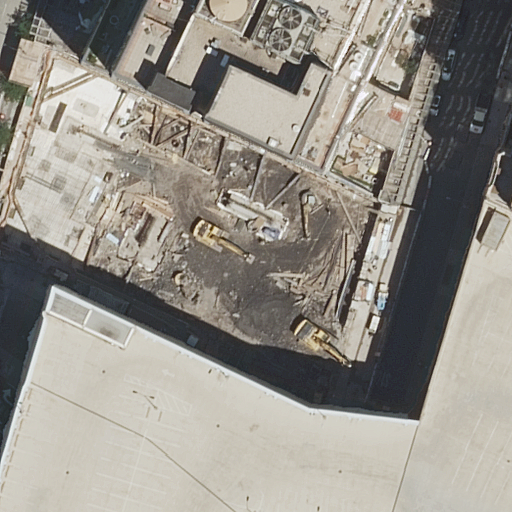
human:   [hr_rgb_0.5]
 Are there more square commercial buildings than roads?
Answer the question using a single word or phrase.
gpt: no

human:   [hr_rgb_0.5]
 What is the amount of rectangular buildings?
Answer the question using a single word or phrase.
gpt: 3

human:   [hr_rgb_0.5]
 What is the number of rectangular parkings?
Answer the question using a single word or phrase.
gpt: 1

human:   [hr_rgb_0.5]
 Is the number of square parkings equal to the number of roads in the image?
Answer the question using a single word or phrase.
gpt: no

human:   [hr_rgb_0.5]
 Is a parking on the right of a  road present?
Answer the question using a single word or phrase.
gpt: no

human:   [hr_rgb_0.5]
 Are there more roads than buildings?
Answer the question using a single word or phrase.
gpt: yes

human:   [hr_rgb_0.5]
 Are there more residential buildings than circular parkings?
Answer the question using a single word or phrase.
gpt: yes

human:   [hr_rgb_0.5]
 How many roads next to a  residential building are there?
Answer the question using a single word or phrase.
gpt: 12

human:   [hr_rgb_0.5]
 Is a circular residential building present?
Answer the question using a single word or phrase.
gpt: no

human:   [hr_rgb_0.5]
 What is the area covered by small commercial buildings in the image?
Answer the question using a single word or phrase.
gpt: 0m2

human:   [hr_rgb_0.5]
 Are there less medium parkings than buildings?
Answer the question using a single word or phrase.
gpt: yes

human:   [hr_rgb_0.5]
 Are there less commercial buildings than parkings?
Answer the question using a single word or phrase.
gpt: yes

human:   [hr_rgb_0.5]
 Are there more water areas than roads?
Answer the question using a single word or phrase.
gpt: no

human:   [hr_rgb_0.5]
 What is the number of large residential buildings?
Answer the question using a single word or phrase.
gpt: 1

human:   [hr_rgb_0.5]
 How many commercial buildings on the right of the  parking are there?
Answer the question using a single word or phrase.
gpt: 0

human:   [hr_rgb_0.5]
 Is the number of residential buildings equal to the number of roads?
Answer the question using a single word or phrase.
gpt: no

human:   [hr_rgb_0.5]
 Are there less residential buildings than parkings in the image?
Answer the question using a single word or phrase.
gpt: no

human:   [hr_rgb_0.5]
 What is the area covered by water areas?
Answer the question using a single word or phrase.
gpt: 0m2

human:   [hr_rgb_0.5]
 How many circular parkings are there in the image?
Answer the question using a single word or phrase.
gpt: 0

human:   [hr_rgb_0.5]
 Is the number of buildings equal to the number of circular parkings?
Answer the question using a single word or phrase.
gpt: no

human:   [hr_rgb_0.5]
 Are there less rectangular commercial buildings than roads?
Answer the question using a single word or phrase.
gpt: yes

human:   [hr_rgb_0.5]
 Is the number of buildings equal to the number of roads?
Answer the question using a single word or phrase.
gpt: no

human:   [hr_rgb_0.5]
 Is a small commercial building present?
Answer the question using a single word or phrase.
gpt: no

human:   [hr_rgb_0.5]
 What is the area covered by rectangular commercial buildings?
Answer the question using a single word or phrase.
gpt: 0m2

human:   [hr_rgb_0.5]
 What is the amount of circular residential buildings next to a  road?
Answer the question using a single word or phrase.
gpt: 0

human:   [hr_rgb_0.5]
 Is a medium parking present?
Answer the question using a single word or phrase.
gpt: yes

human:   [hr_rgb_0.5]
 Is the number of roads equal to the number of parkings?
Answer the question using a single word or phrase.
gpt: no

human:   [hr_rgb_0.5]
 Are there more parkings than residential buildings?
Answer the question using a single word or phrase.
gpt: no

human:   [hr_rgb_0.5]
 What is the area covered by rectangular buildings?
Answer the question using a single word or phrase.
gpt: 1424m2

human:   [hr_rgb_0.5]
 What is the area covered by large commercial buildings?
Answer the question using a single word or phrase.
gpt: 0m2

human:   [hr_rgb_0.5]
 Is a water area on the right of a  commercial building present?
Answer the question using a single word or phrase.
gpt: no

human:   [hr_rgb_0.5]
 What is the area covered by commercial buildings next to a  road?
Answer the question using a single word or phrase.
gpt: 0m2

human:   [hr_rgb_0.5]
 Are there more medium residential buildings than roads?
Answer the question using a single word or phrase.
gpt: no

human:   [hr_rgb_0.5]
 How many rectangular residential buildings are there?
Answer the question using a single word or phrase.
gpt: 3

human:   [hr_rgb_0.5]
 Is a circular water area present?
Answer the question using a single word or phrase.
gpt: no

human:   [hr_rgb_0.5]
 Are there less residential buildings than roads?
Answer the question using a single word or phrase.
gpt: yes